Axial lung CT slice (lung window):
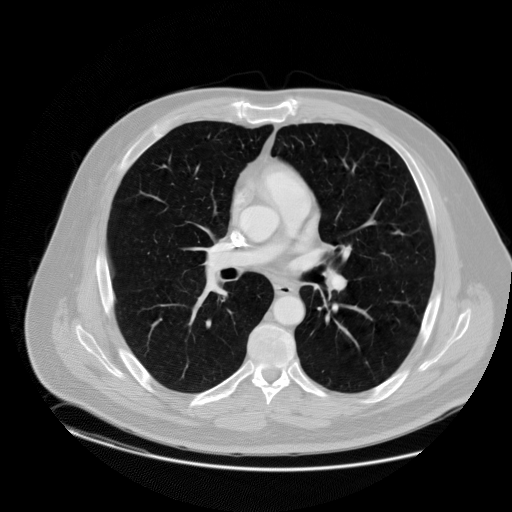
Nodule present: no